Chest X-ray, AP view. Patient: 21 years old, sex M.
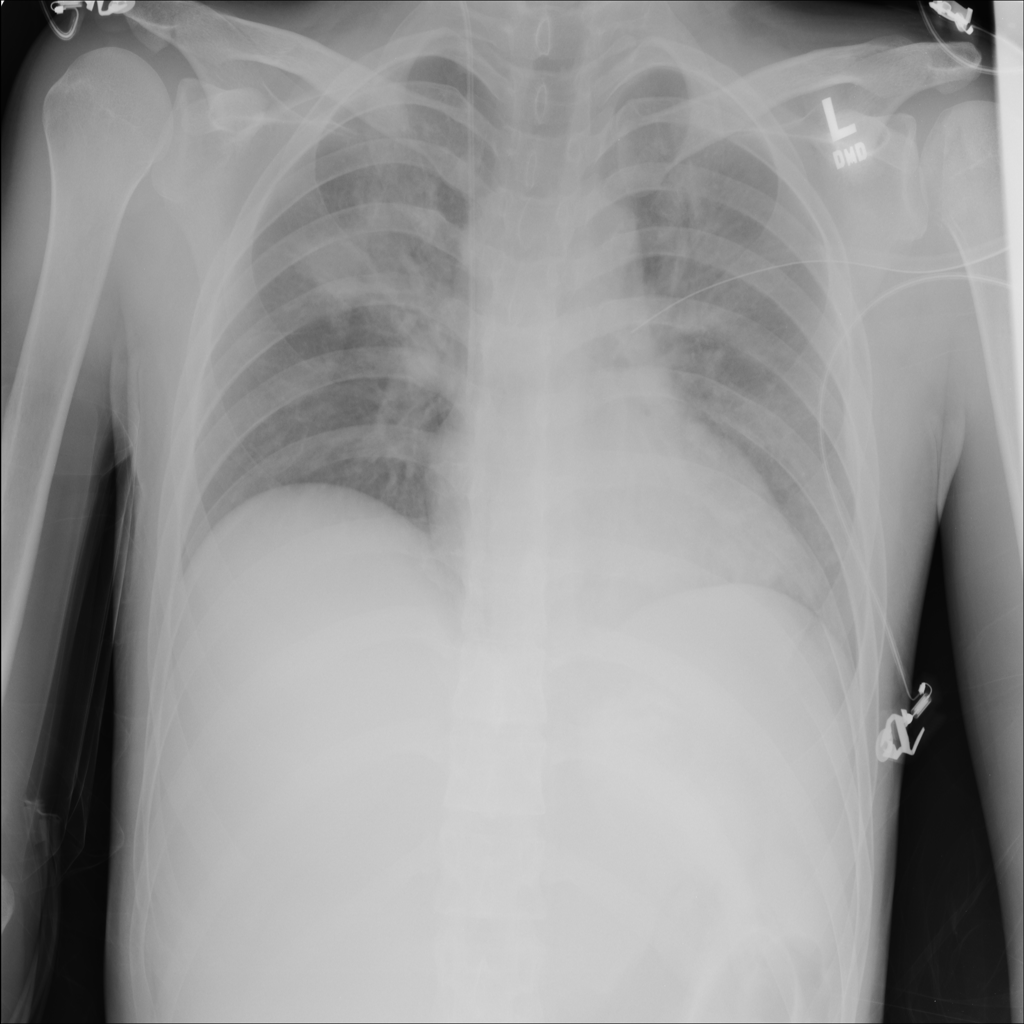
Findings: No Finding